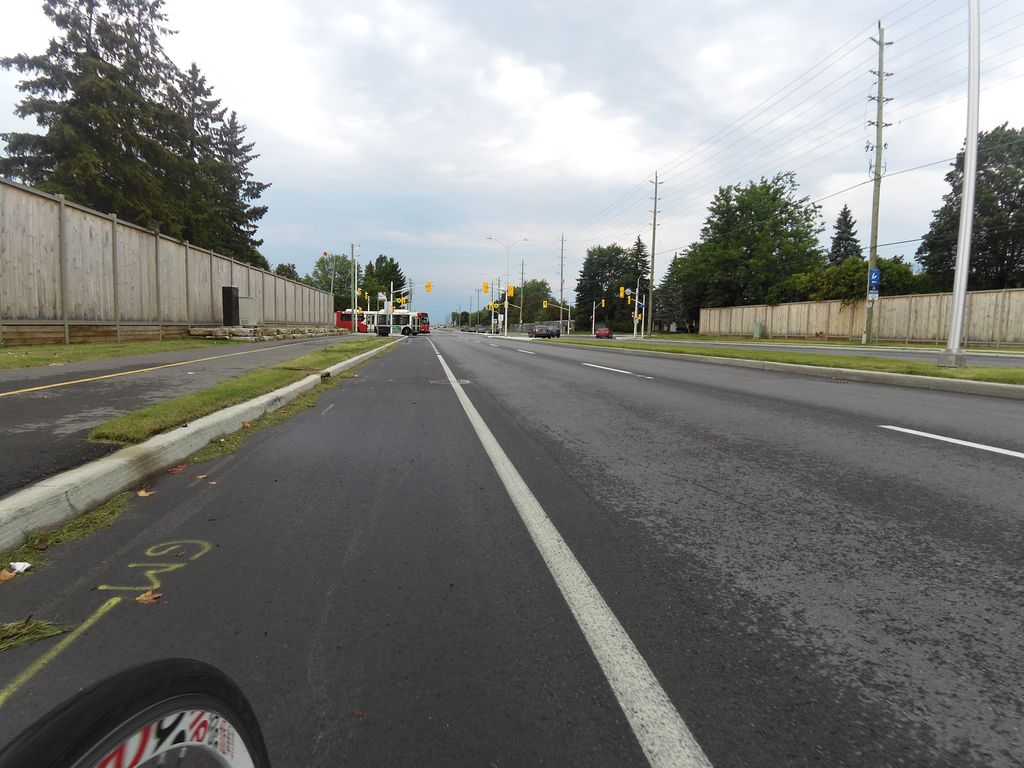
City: ottawa-gatineau